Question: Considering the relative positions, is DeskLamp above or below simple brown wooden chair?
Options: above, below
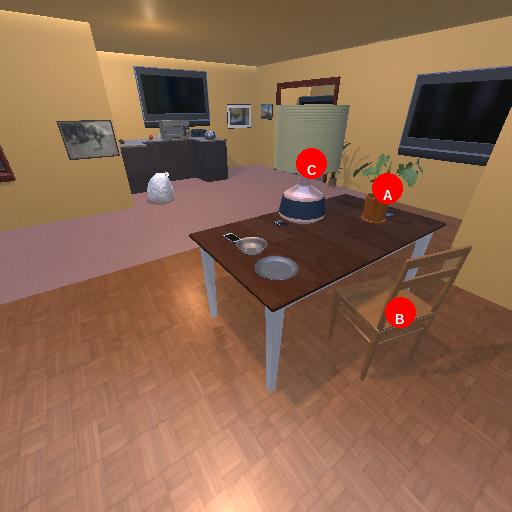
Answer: above